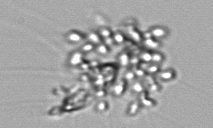
Label: Chaetoceros_didymus_TAG_external_flagellate